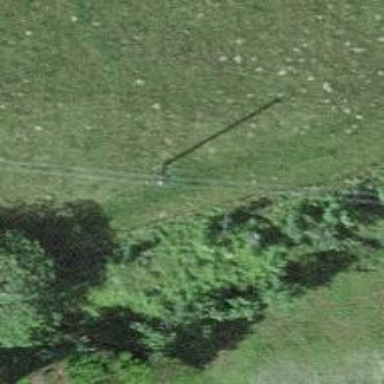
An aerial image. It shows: Minor power line.